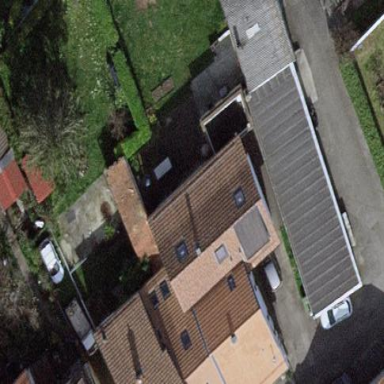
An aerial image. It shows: View of roof of building.